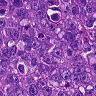
Metastatic tissue present: yes